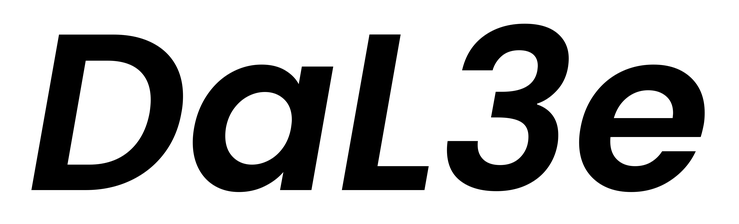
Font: Poppins-SemiBoldItalic